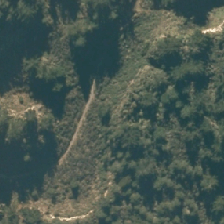
Land cover: manuka_kanuka